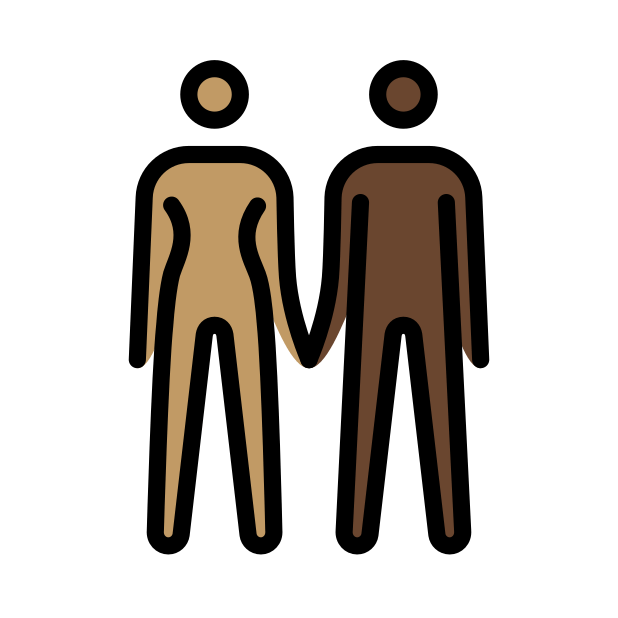
woman and man holding hands: medium skin tone, dark skin tone